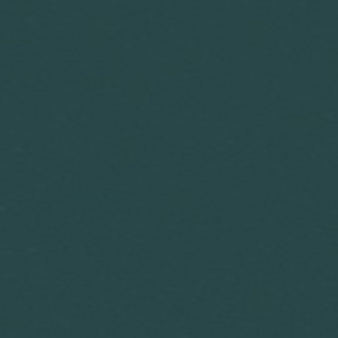
Label: other